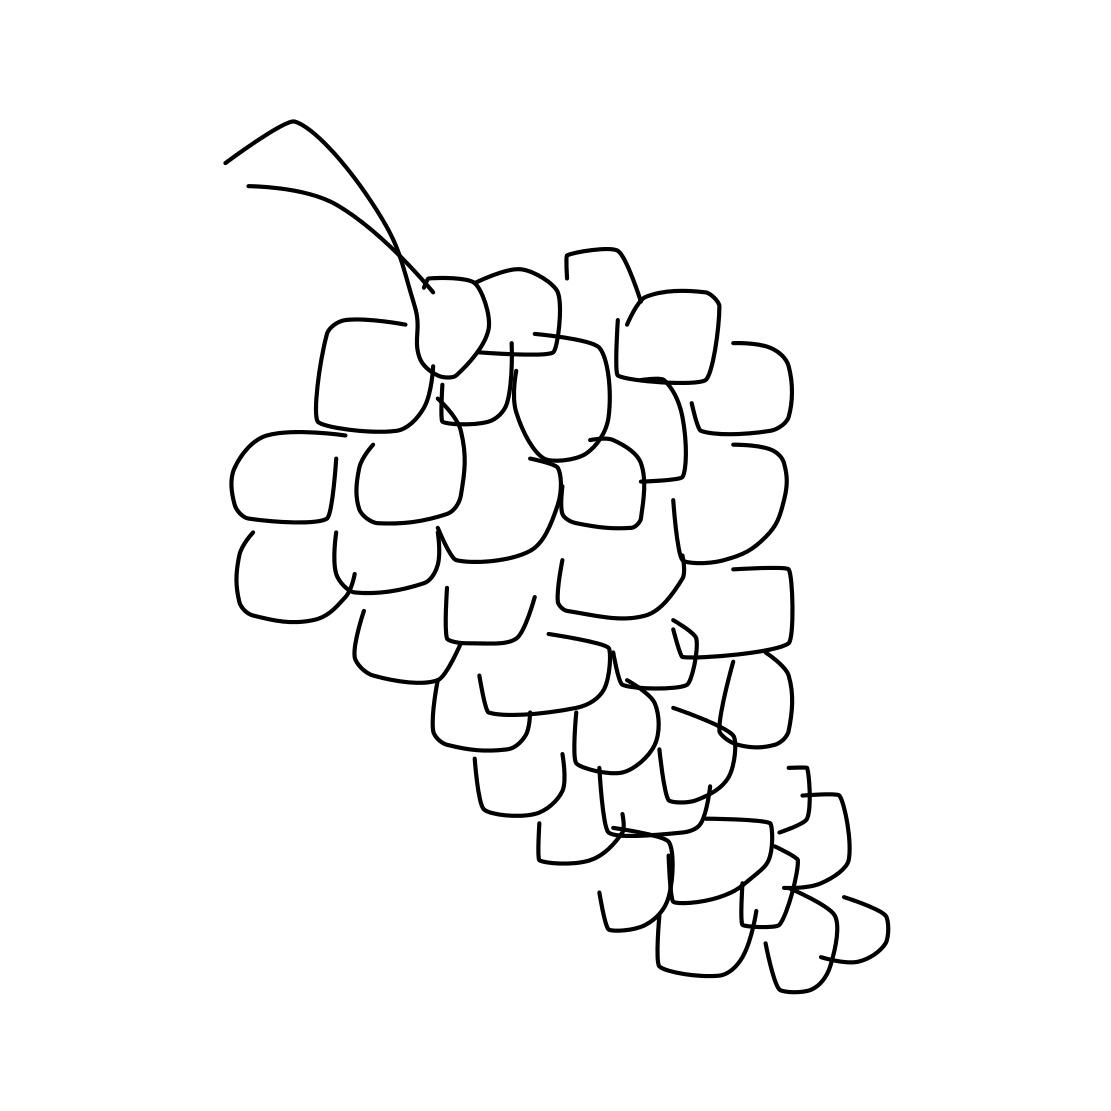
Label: grapes